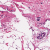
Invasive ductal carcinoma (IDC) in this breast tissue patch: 0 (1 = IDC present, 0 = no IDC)